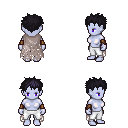
a pixel art fantasy rpg character, female body template, dark elf, purple skin, gray tattered cape, white pants, raven bedhead hairstyle, leather bracers, four views (front, back, left, right), 2x2 character sprite sheet, small pixel art, hard edges, no anti-aliasing